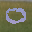
Label: 0